Field crop: tomato
Growth stage: 1
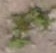
Species: portulaca